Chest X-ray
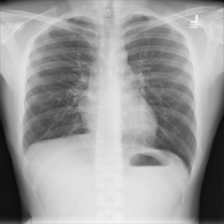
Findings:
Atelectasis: negative
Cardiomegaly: negative
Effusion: negative
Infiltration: negative
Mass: negative
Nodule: negative
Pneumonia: negative
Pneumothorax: negative
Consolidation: negative
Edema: negative
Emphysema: negative
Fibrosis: negative
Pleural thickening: negative
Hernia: negative